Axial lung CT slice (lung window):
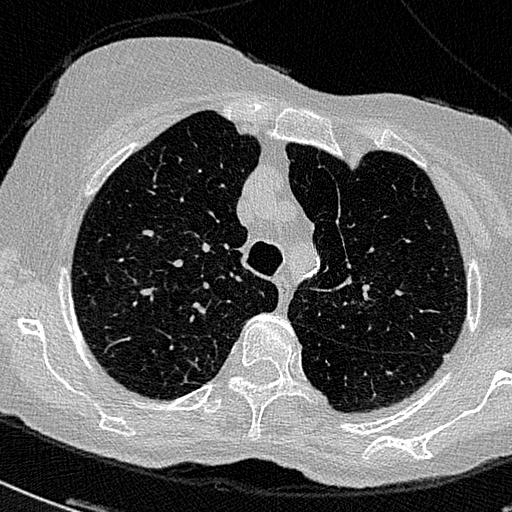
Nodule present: no